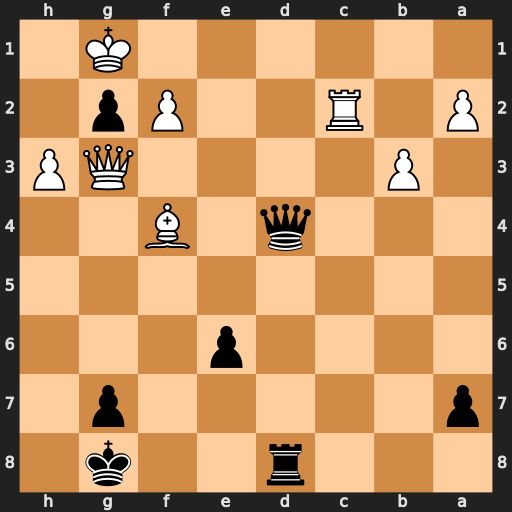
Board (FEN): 3r2k1/p5p1/4p3/8/3q1B2/1P4QP/P1R2Pp1/6K1
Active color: b
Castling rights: -
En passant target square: -
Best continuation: Qd1+ Kxg2 Qxc2